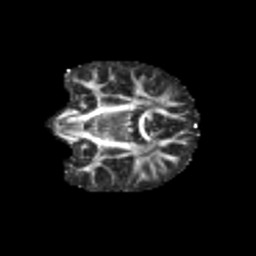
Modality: FA
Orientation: coronal
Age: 9
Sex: female
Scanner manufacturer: siemens
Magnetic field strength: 3 T
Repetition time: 3.8 s
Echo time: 0.07 s